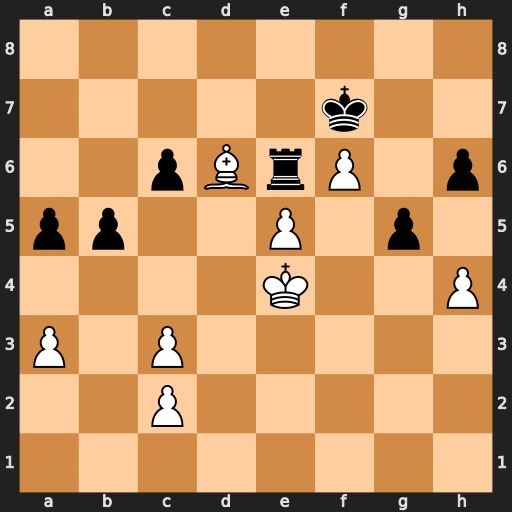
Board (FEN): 8/5k2/2pBrP1p/pp2P1p1/4K2P/P1P5/2P5/8
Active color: w
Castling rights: -
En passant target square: -
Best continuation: hxg5